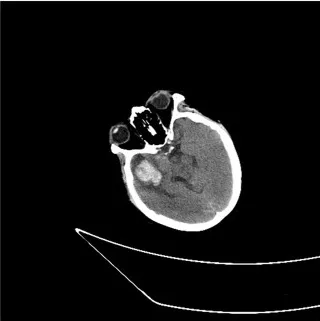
Head computed tomography scan on admission.
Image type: radiology (ct)